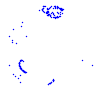
Particle: kaon